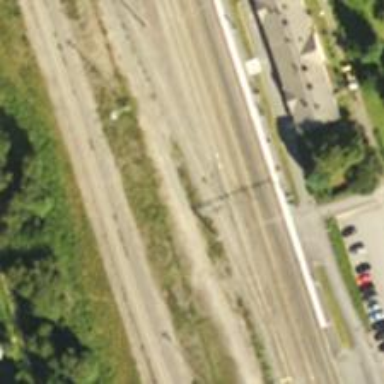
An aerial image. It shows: Siding railway line with electrified contact line for the trains.